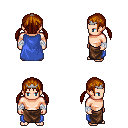
a pixel art fantasy rpg character, male body template, human, light skin, blue cape, robe skirt, brunette twin-tailed hairstyle, silver tiara, white cloth bandages, four views (front, back, left, right), 2x2 character sprite sheet, small pixel art, hard edges, no anti-aliasing